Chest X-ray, PA view. Patient: 61 years old, sex F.
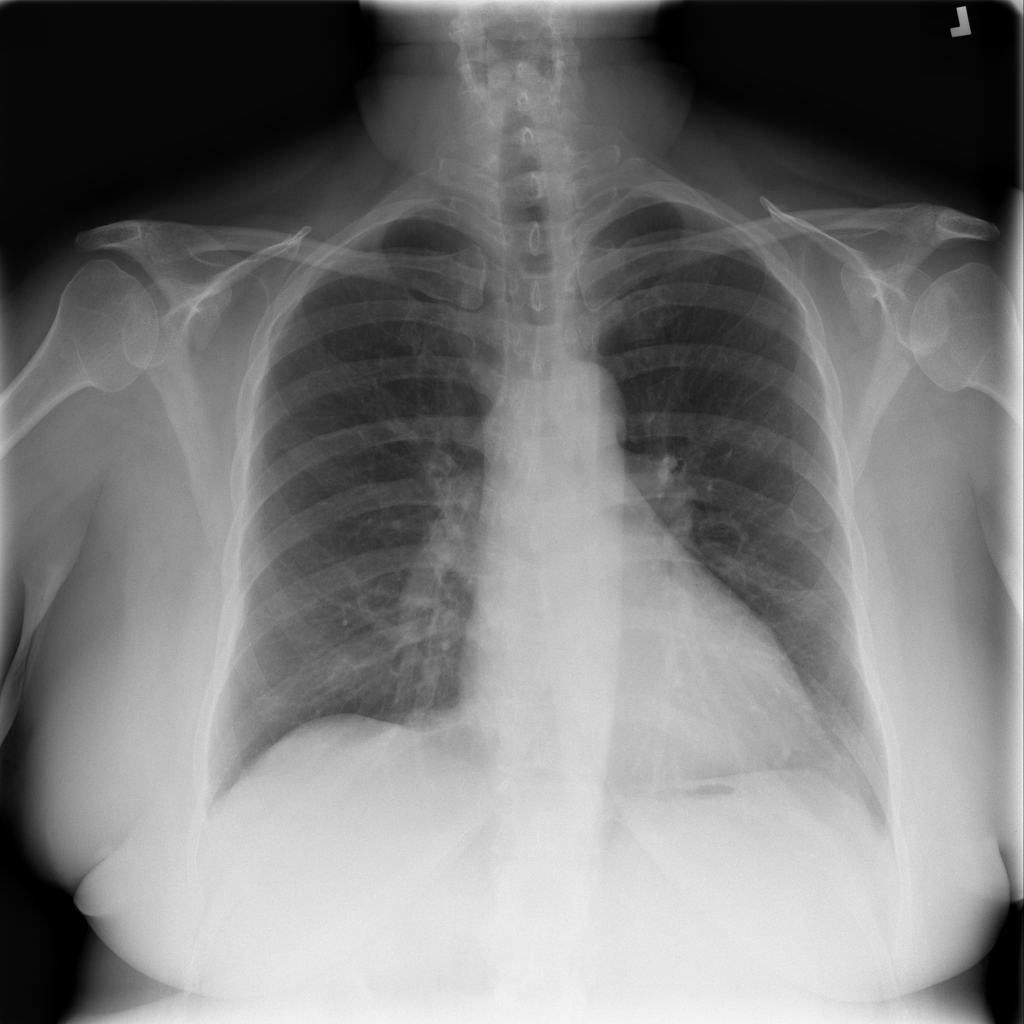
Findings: No Finding